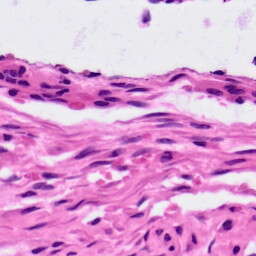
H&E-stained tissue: Ovarian